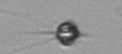
Label: Acanthoica_quattrospina